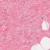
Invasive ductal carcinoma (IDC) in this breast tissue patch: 0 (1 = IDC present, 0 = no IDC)